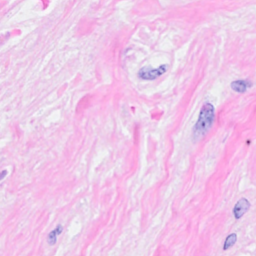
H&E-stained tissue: Breast